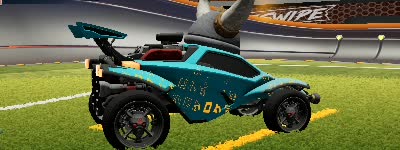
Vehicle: octane